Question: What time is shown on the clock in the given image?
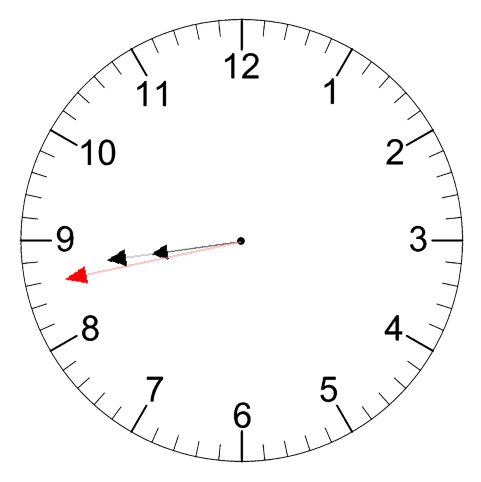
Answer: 08:43:43